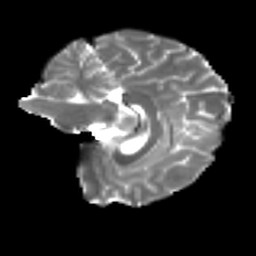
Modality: T2w
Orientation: sagittal
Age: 23
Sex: female
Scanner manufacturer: ge
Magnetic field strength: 3 T
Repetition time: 7.8 s
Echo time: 0.0606 s